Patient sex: F
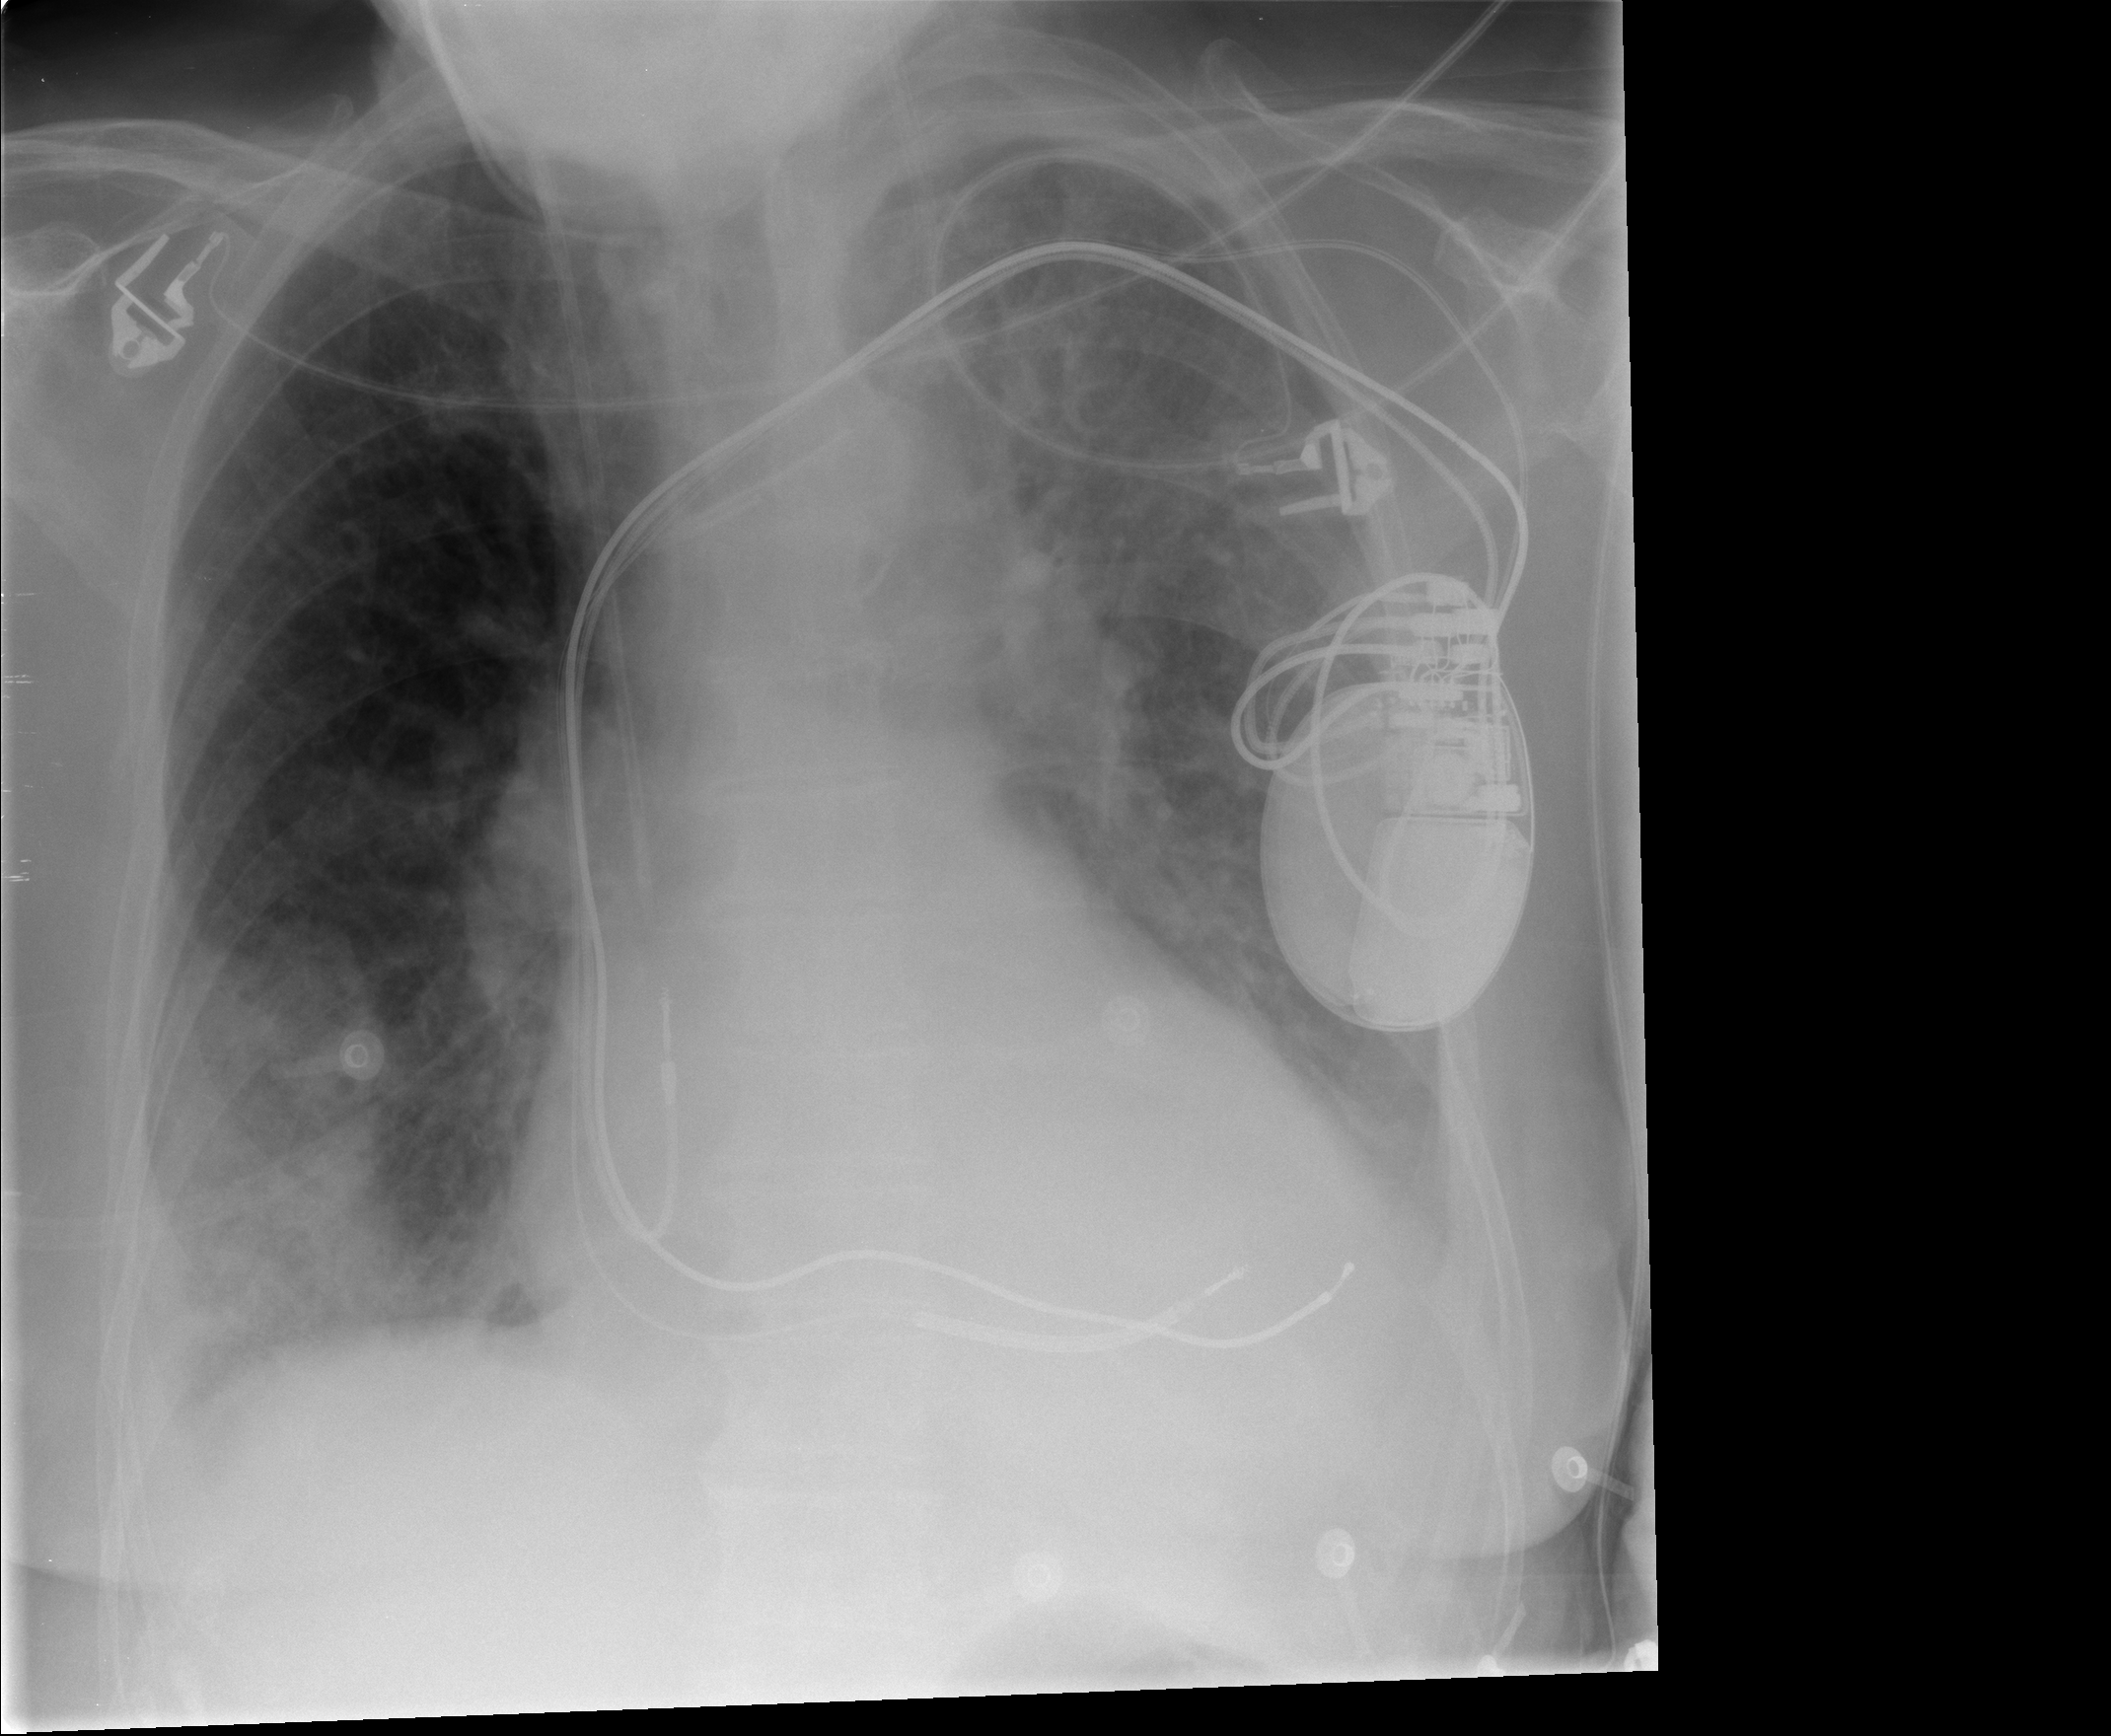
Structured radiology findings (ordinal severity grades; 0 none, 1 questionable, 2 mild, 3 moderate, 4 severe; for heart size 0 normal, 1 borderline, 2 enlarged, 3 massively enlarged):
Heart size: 2
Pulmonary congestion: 3
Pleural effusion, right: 2
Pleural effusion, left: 2
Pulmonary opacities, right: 2
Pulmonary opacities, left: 2
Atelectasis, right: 2
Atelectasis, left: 2